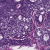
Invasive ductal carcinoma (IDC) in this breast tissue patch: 0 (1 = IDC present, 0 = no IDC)